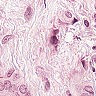
Metastatic tissue present: yes